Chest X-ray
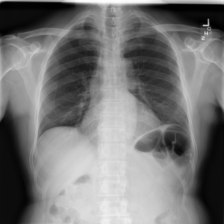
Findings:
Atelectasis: negative
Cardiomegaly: negative
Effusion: negative
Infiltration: negative
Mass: negative
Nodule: negative
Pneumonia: negative
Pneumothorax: negative
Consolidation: negative
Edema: negative
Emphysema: negative
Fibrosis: negative
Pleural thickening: negative
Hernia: negative